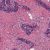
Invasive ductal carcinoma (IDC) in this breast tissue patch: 1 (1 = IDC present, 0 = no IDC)